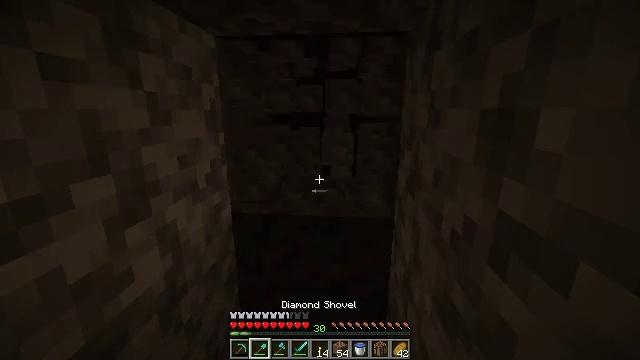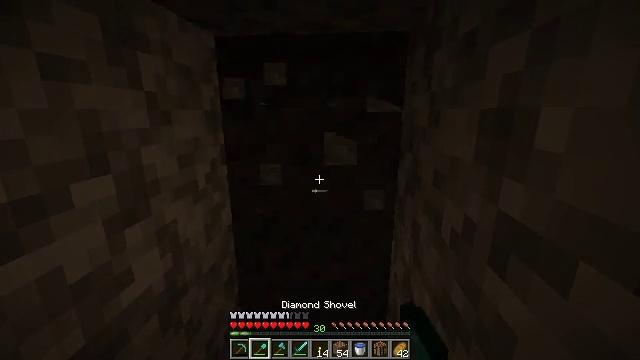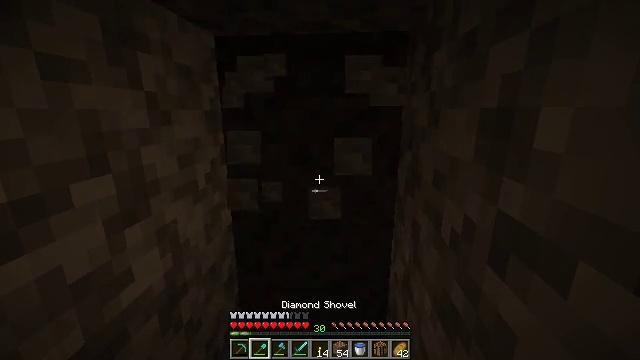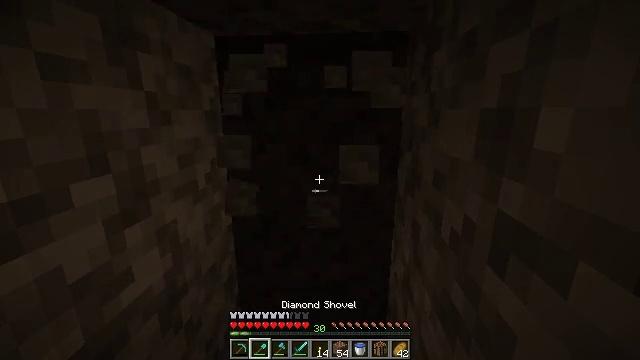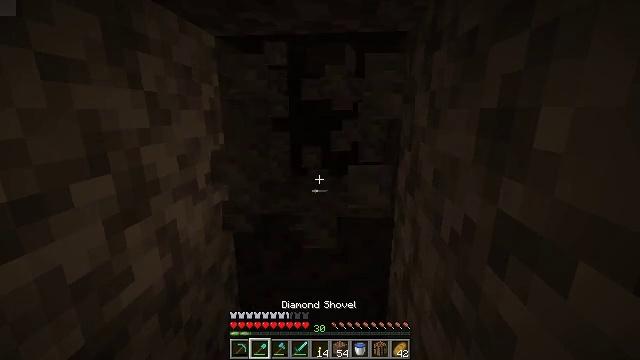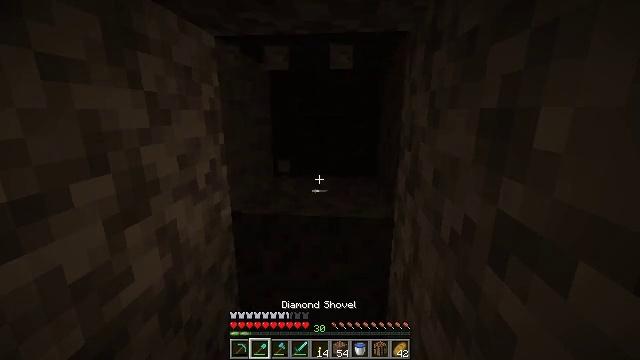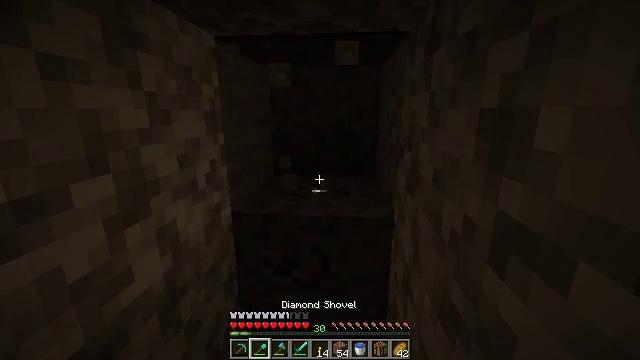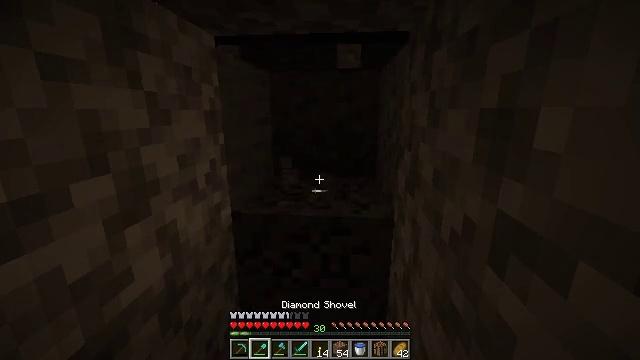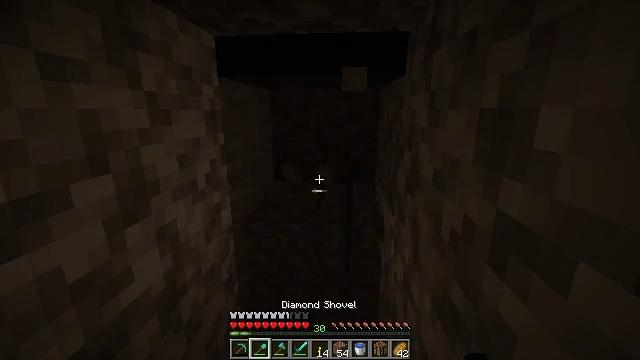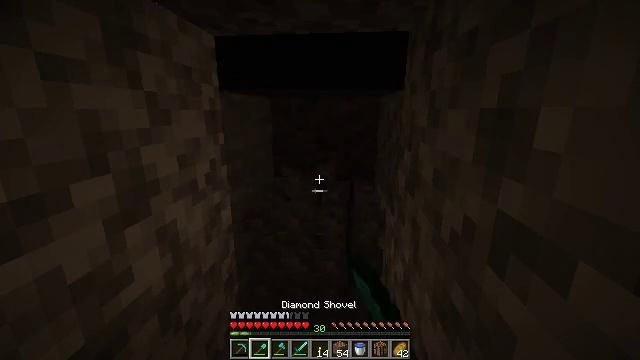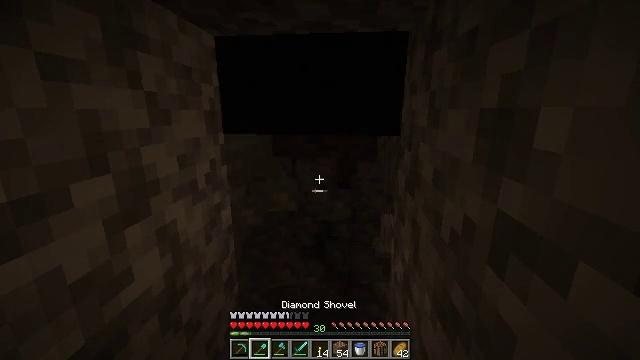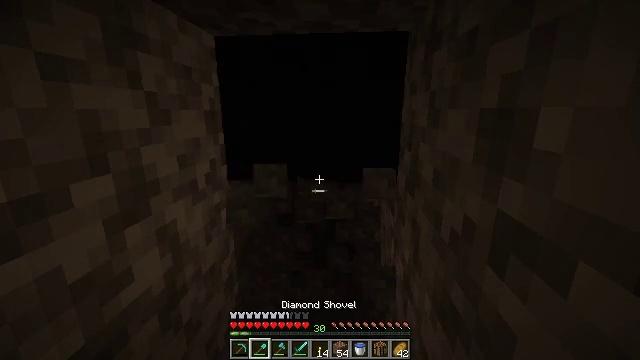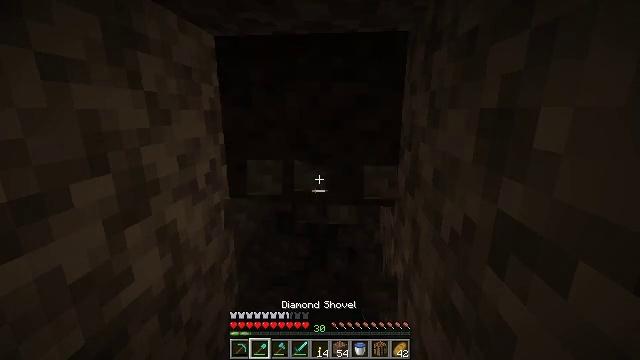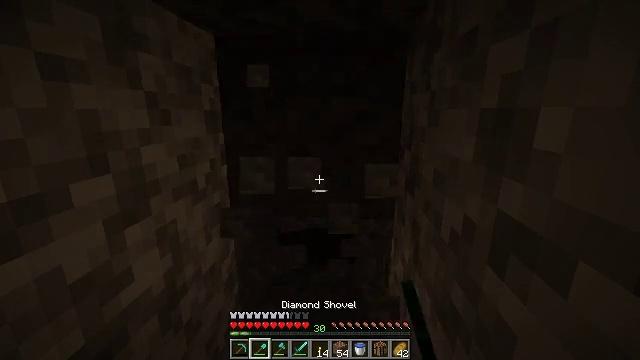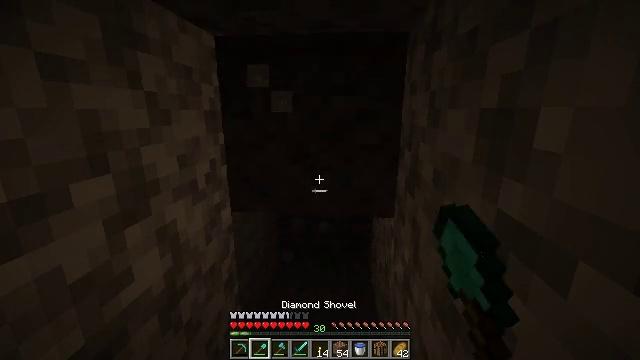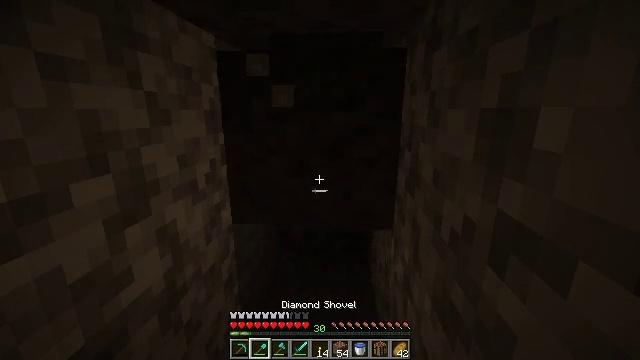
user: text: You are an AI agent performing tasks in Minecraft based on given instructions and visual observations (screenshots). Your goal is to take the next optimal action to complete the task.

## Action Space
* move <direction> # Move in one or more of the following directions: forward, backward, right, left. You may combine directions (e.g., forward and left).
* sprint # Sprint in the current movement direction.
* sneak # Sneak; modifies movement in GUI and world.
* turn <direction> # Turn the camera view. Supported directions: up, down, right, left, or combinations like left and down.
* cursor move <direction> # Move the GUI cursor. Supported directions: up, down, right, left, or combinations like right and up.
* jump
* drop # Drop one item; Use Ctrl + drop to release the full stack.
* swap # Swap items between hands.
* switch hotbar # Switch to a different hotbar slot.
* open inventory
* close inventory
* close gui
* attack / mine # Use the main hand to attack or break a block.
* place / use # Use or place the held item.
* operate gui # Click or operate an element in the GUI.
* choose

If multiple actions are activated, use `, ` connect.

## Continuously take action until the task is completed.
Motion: motion action
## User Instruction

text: Gather gravel by digging.
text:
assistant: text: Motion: attack / mine
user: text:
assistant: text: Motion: attack / mine
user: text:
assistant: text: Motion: attack / mine
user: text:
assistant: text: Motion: attack / mine
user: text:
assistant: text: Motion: attack / mine
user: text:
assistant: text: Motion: attack / mine
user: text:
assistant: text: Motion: attack / mine
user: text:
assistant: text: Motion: attack / mine
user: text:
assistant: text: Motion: attack / mine
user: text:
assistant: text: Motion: attack / mine
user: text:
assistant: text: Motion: attack / mine
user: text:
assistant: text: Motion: attack / mine
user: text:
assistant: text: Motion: attack / mine
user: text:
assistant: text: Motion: attack / mine
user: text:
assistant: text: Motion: attack / mine
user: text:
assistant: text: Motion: attack / mine
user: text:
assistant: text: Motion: attack / mine
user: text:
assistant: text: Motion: attack / mine
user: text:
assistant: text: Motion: attack / mine
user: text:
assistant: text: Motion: attack / mine
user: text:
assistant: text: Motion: attack / mine
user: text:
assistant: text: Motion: attack / mine
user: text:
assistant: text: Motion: attack / mine
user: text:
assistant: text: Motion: attack / mine
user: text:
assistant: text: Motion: attack / mine
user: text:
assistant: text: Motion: attack / mine
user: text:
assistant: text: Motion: attack / mine
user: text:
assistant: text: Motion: attack / mine
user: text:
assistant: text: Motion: attack / mine